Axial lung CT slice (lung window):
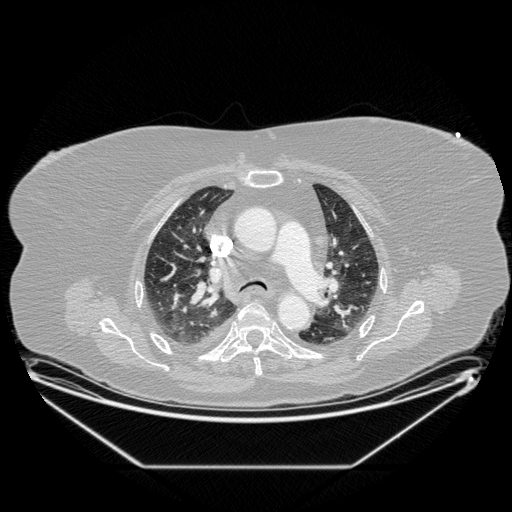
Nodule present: no